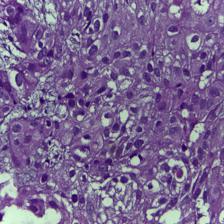
Diagnosis: OSCC